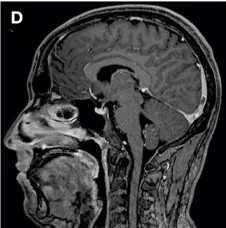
Laboratory findings of platelet count (solid line)/. Dimer (dashed line), and imaging studies. The x-axis represents the number of days after vaccination. Show sagittal contrast-enhanced T1-weighted MRI-sequences. Regression of thrombosis at day 20 following vaccination.
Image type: radiology (mri)